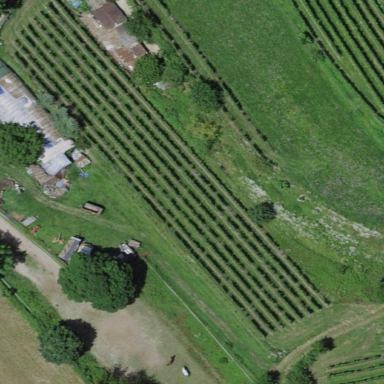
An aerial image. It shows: Vineyard where grapes are grown.